Chest X-ray. View position: AP
Patient age: 35
Patient sex: F
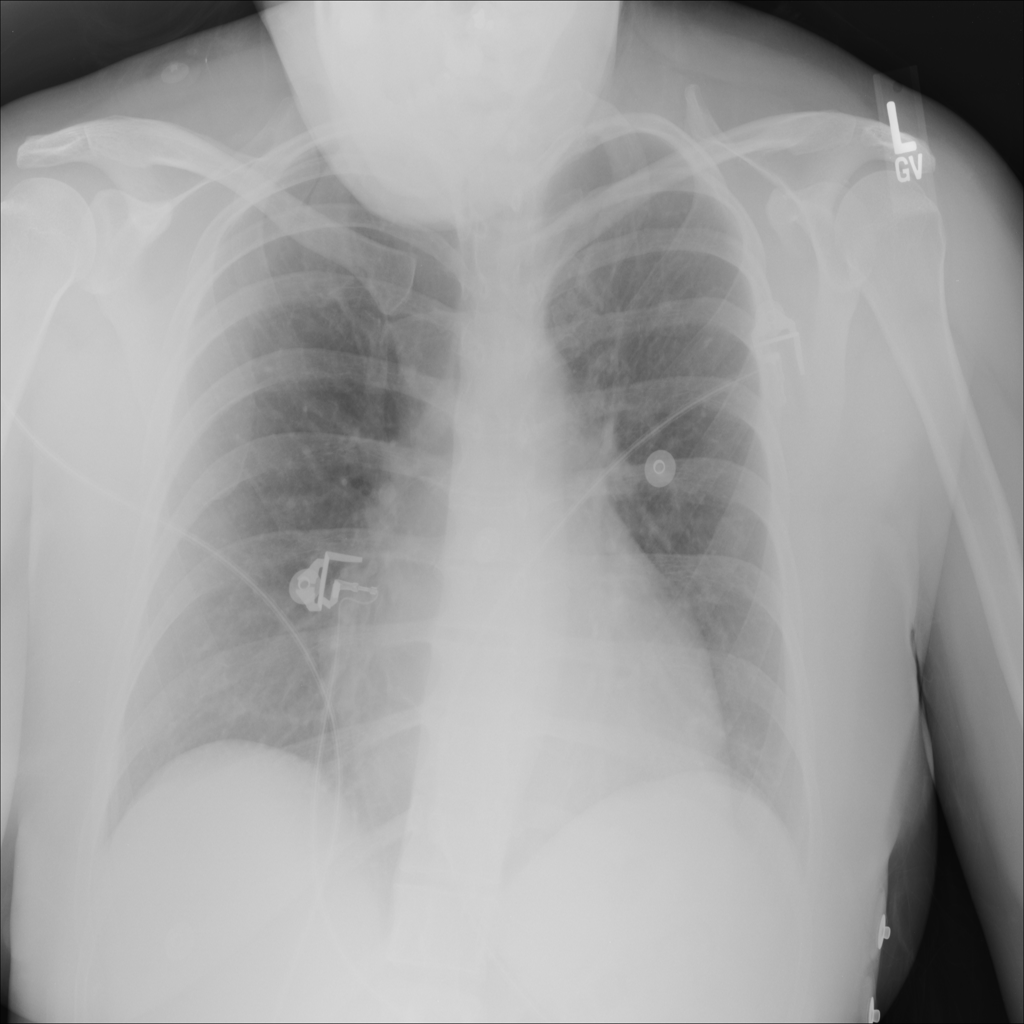
Finding: Pneumothorax